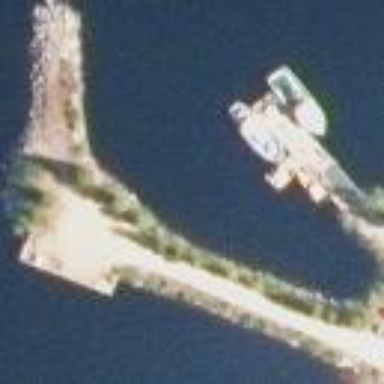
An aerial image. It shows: Breakwater structure.